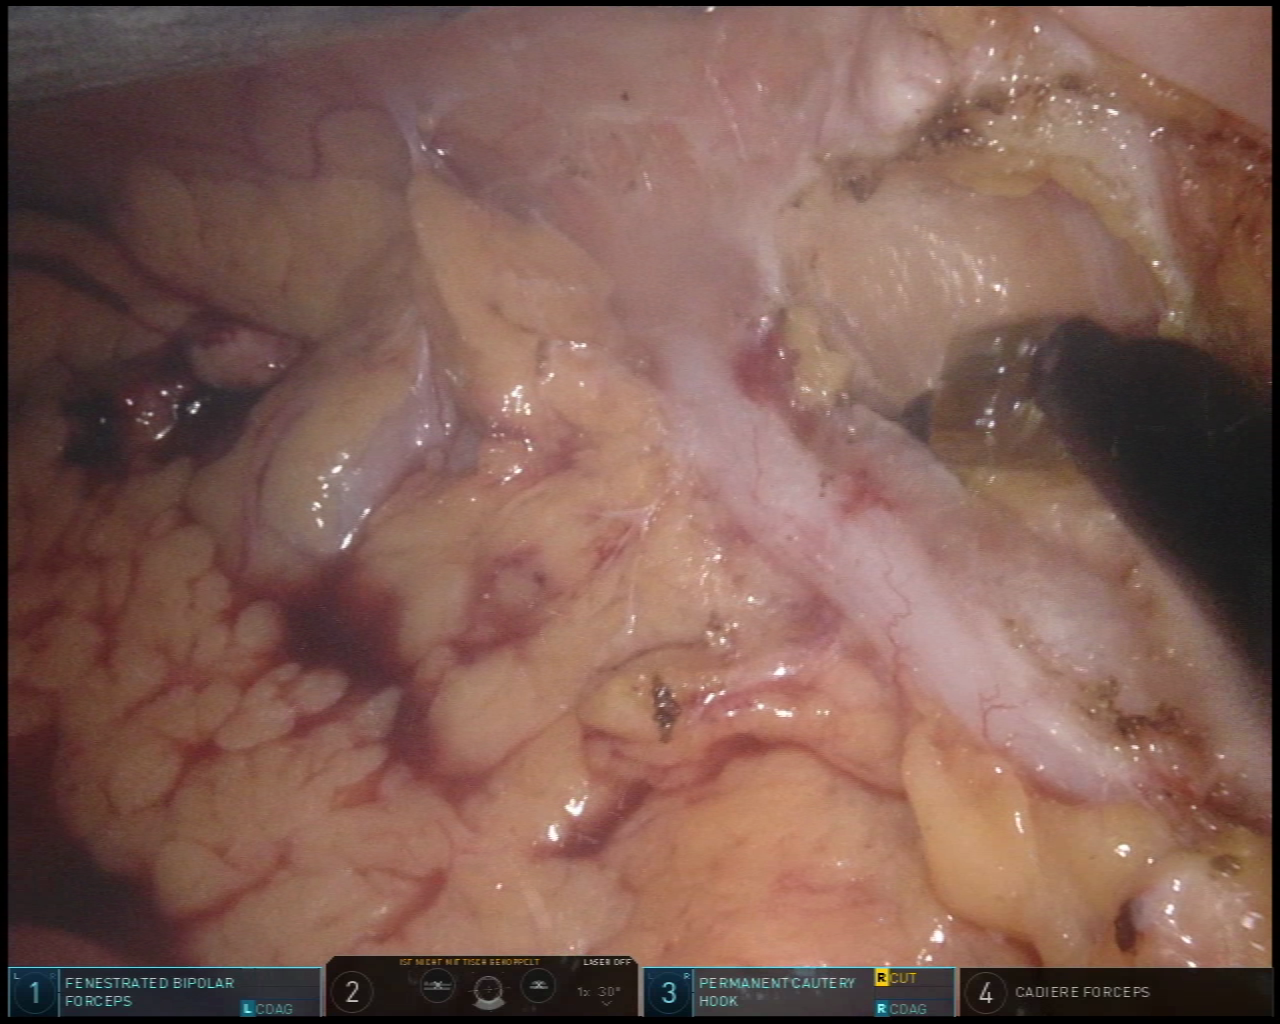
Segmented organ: colon
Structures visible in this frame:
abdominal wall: yes
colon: yes
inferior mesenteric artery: no
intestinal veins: no
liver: no
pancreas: no
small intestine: yes
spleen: no
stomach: no
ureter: no
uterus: no
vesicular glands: no